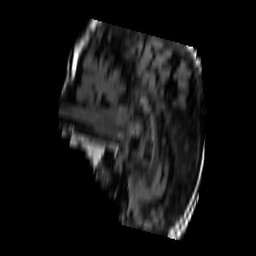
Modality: FLAIR
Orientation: sagittal
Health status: ill
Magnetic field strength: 3 T